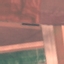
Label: AnnualCrop